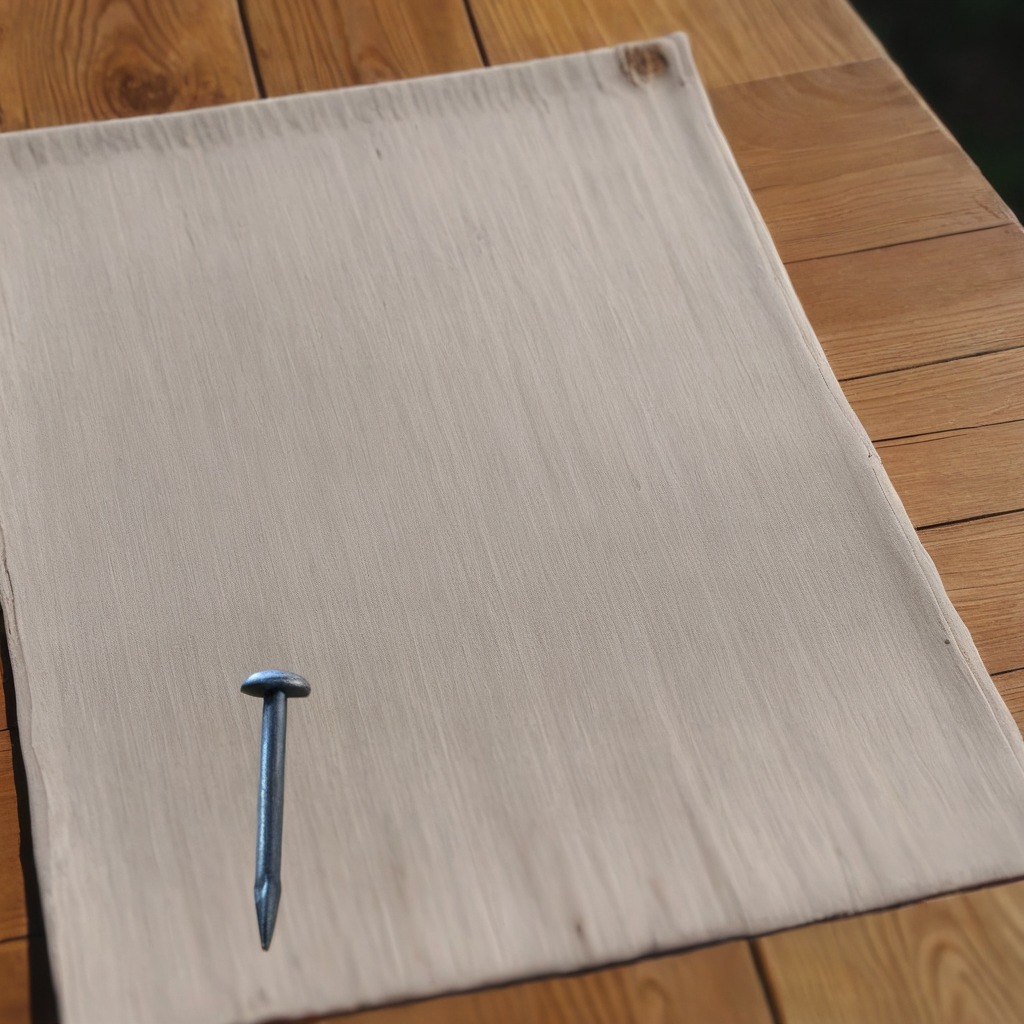
A iron nail lies on a wooden table in an outdoor workshop during daytime bright natural light soft shadows worn but beneath the cloth.